Field crop: maize
Growth stage: 1
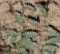
Species: convolvulus